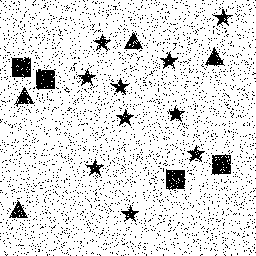
Squares: 4
Triangles: 4
Stars: 10
Total shapes: 18